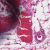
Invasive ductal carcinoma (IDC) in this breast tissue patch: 0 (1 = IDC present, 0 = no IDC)